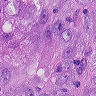
Metastatic tissue present: yes